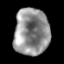
Tissue: lung
Cell type: Epithelial cells
Senescence score: 0.1531
Nuclear area (px): 1615
Mean DAPI intensity: 144.808